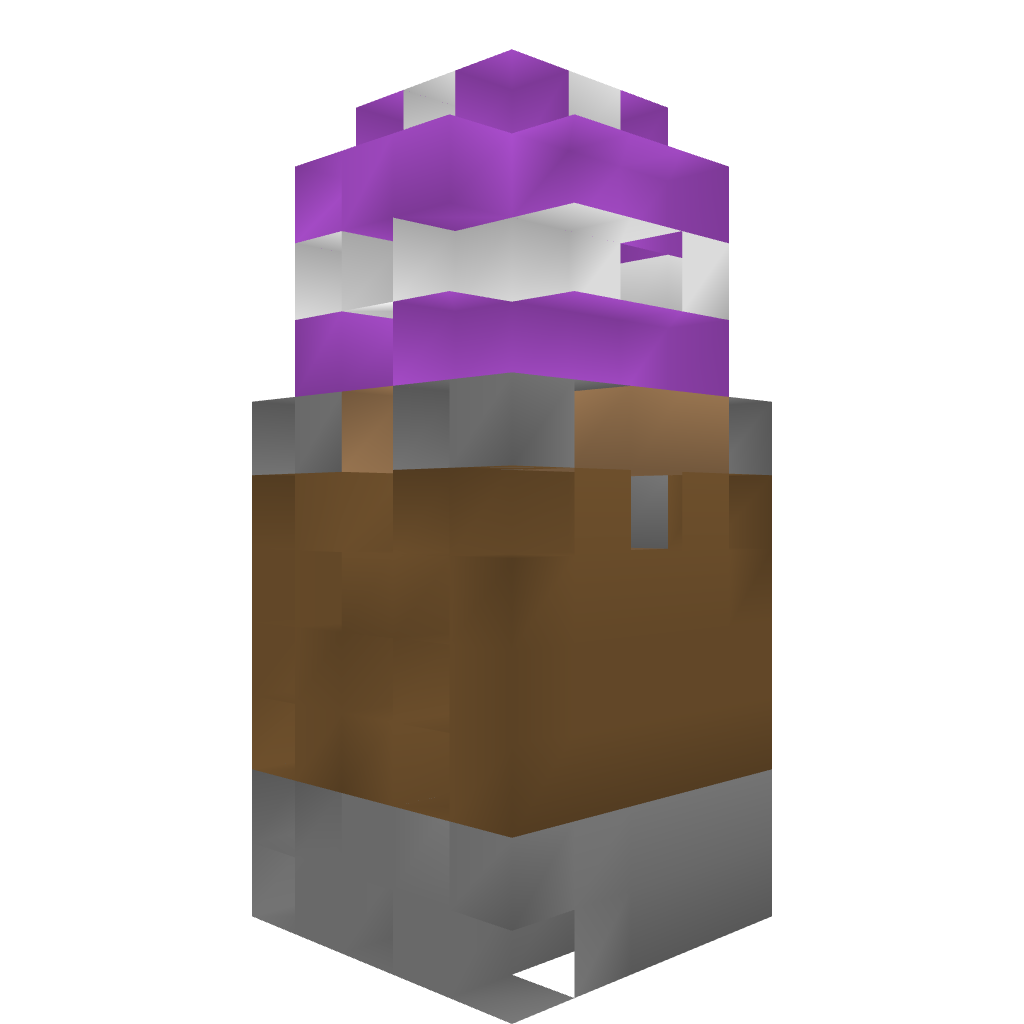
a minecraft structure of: Trading booth bad low quality